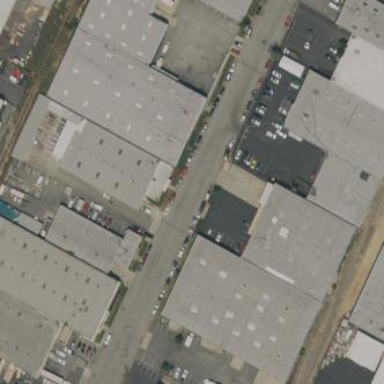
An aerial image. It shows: Warehouse building.